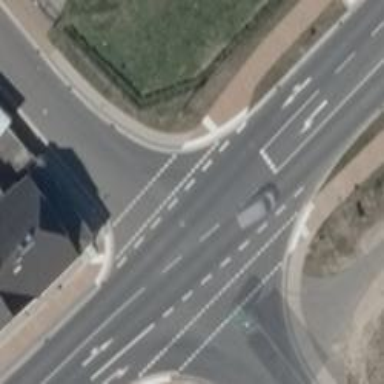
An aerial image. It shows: Uncontrolled road crossing.